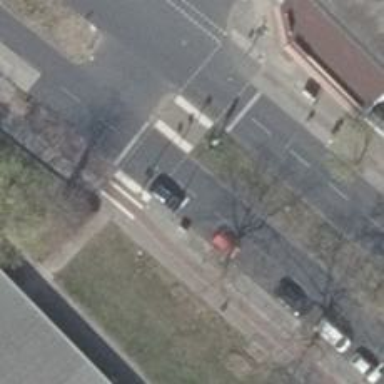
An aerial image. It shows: Tertiary road with asphalt surface and cycle track on the right.